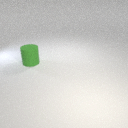
large green rubber cylinder